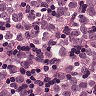
Metastatic tissue present: yes